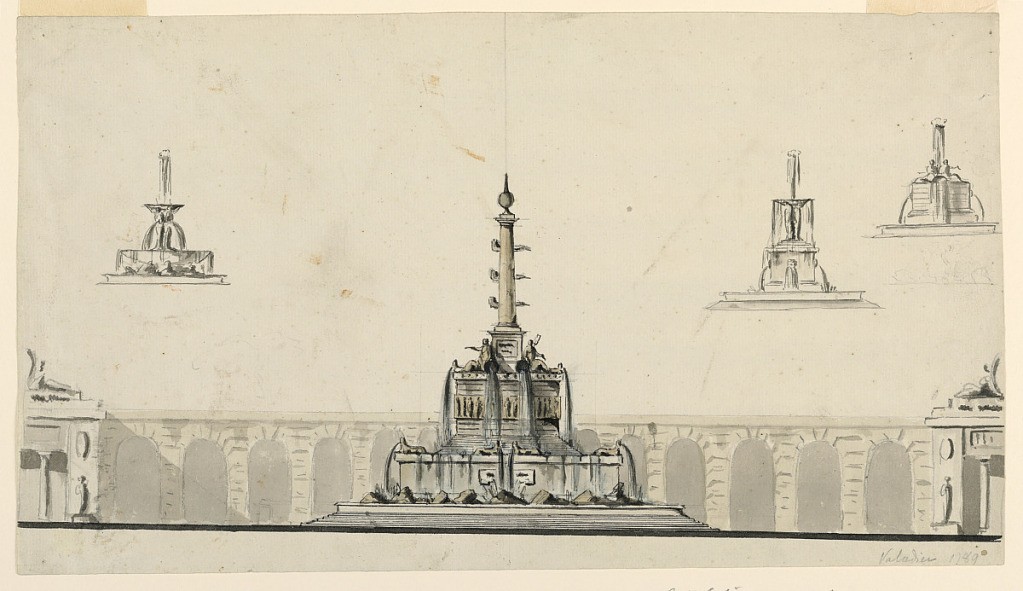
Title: Drawing
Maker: Giuseppe Valadier, Italian, 1762–1839
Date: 1775
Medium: Graphite, gray wash Support: laid paper
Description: Horizontal rectangle. Below: Upon steps stands a low circular basin filled with rocky stones. The water pours down from sphinxes, arranged symmetrically upon a high circular pedestal. Above that risen another upon steps. It is surrounded in its middle by a frieze with figures. Above are visible two sitting women, with pitchers from which water pours; more pours from two indistinct motifs, apparently animals. In the center rises a rostral column, with a point on top. The background is a curved arcade, with at the ends two halfs of pavilions with a portico between wall panels in front of which a statue stands. Above the attic are sitting women supporting an oval medallion. Below is a dark stripe. Above at left is a fountain with three basins. The lower seems to be filled with rocky stones. The central has the shape of a bowl, the upper is supported by standing figures with jugs from which water pours; beside from above. At right: the upper basin is supported by standing figures upon a high pedestal with a lion mask on each side from which water pours beside, from above. Upon a high circular pedestal, with, laterally, mask from which water pours, sit two women leaning upon a jug from which more water pours. Behind them is water springing. Below it is a rough pencil sketch.